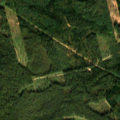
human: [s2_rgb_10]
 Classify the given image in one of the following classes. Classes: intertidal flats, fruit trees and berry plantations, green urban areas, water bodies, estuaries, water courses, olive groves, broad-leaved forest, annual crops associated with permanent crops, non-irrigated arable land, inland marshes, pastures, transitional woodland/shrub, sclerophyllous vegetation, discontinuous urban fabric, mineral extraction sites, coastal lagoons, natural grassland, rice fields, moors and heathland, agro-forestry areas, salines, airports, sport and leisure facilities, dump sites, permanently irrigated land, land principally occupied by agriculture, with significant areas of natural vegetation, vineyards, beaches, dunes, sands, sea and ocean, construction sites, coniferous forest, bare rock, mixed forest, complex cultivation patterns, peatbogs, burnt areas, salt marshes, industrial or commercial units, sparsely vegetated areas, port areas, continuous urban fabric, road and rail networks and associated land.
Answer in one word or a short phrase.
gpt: broad-leaved forest, coniferous forest, mixed forest